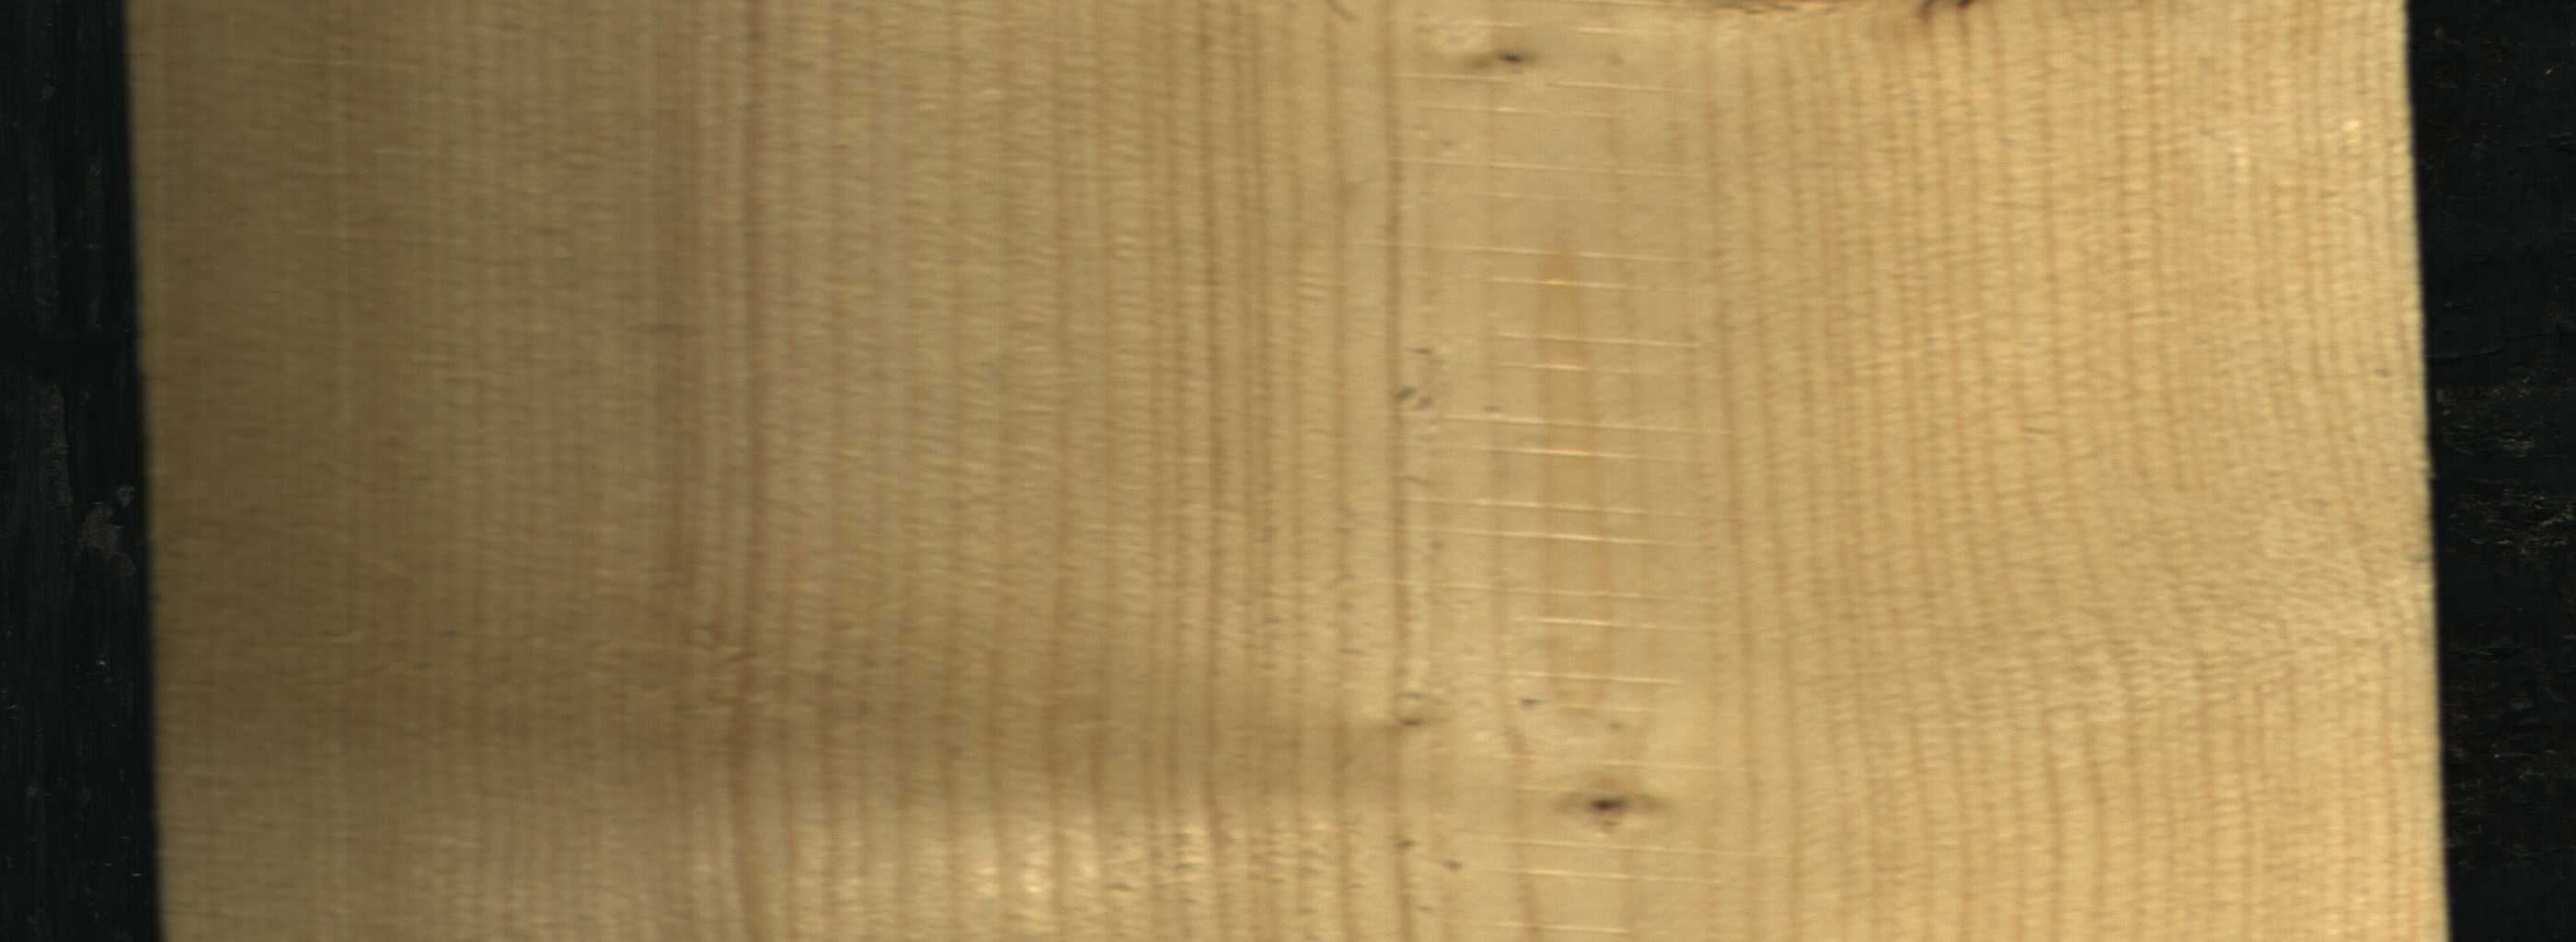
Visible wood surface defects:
Live_Knot